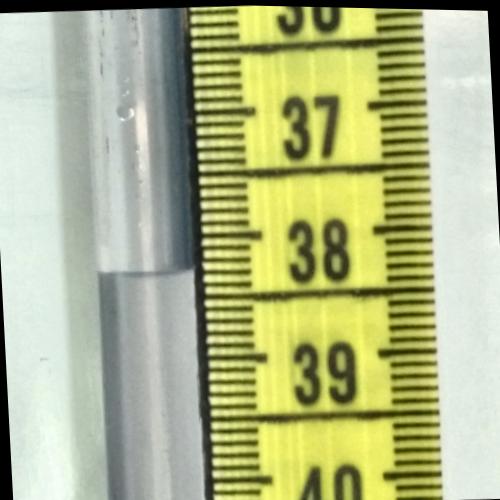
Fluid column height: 38.3 cm